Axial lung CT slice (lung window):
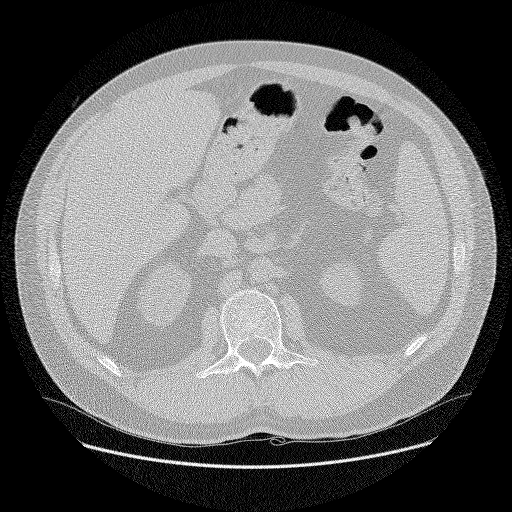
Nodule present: no